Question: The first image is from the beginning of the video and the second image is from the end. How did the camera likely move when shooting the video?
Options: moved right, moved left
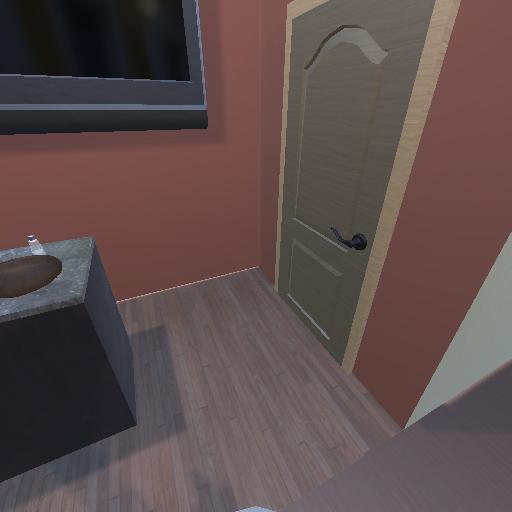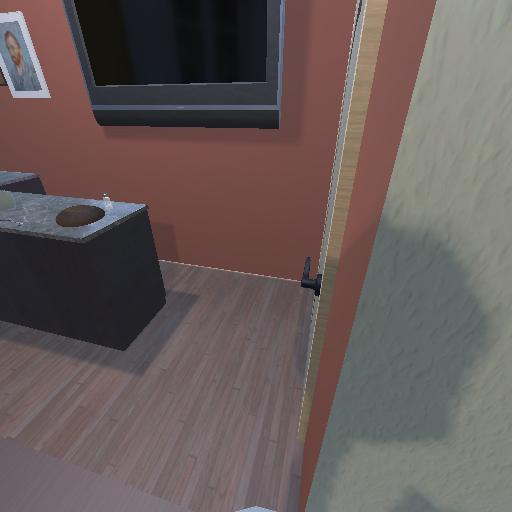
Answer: moved right